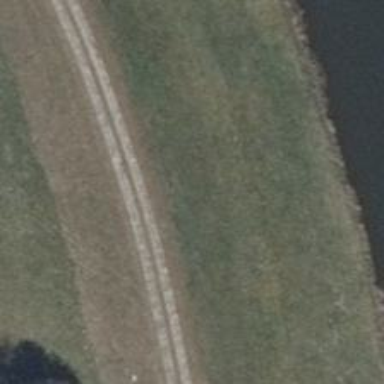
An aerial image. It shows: Track with concrete surface and grade1 tracktype. There is embankment along the track.